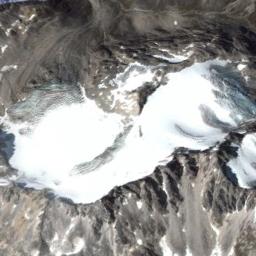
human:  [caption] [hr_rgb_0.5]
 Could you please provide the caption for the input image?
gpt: White snow and brown bare ground intersect on the snow mountain .

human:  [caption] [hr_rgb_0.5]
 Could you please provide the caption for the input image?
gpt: The snowberg is covered with glaciers in the top .

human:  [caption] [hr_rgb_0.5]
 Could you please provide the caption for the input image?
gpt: The snowberg is covered with snow .

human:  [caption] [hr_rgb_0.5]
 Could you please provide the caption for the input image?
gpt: The snow berg is consist of bare land and white snow .

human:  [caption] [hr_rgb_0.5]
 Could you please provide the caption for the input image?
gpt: There are much snow and some bare land on the snowberg .